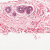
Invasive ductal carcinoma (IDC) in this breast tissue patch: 0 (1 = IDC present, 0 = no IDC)